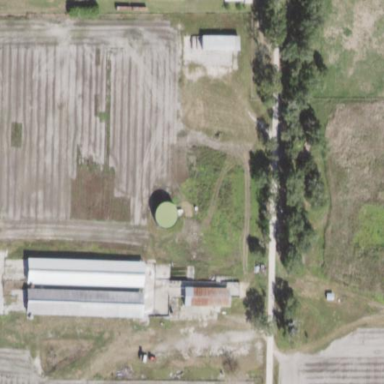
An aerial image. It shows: Dairy farmyard.